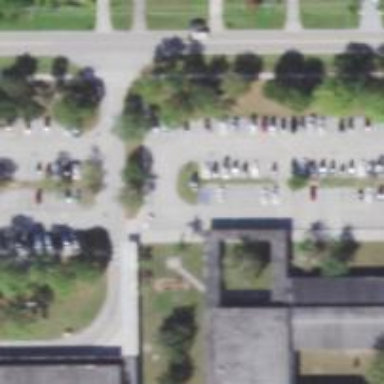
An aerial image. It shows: Parking space.